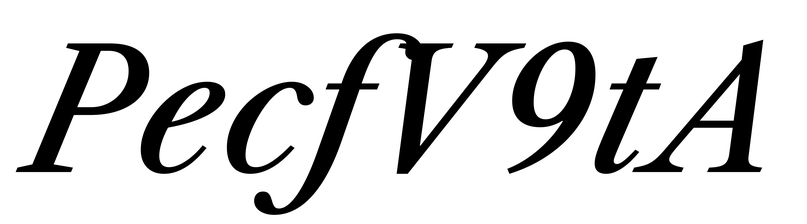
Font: LibreCaslonText-Italic_Medium_Italic